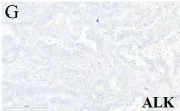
Hematoxylin & eosin (H&E) and immunohistochemical (IHC) staining for the lung tumor tissues. (B-H) IHC examinations (x200) of the resected tumor tissues were positive for epidermal growth factor receptor (EGFR), topoisomerase IIalpha (TOPOIIalpha), 170-kDa protein (p170), and p53 and negative for human epidermal growth factor receptor 2 (Her-2) and ALK. The Ki67 index was 60.
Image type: pathology (immunostaining)